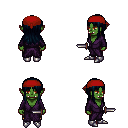
a pixel art fantasy rpg character, female body template, orc, green skin, purple robe, gold greaves, raven unkempt hairstyle, red bandana, metal boots, dagger, four views (front, back, left, right), 2x2 character sprite sheet, small pixel art, hard edges, no anti-aliasing